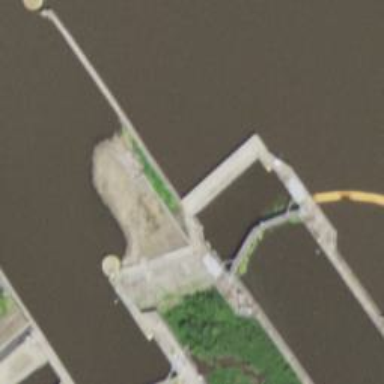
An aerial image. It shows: Lock gate on waterway.